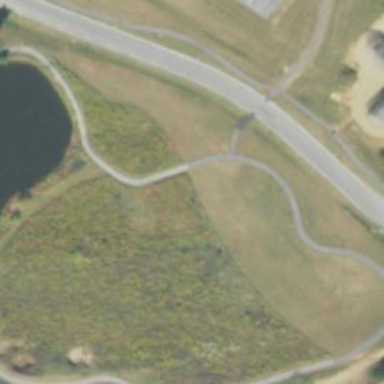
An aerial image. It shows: Path used for both walking and golf.